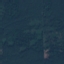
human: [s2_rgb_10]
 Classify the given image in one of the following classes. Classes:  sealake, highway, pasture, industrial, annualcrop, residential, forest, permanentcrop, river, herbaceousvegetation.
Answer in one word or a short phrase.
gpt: Forest